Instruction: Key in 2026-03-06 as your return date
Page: home
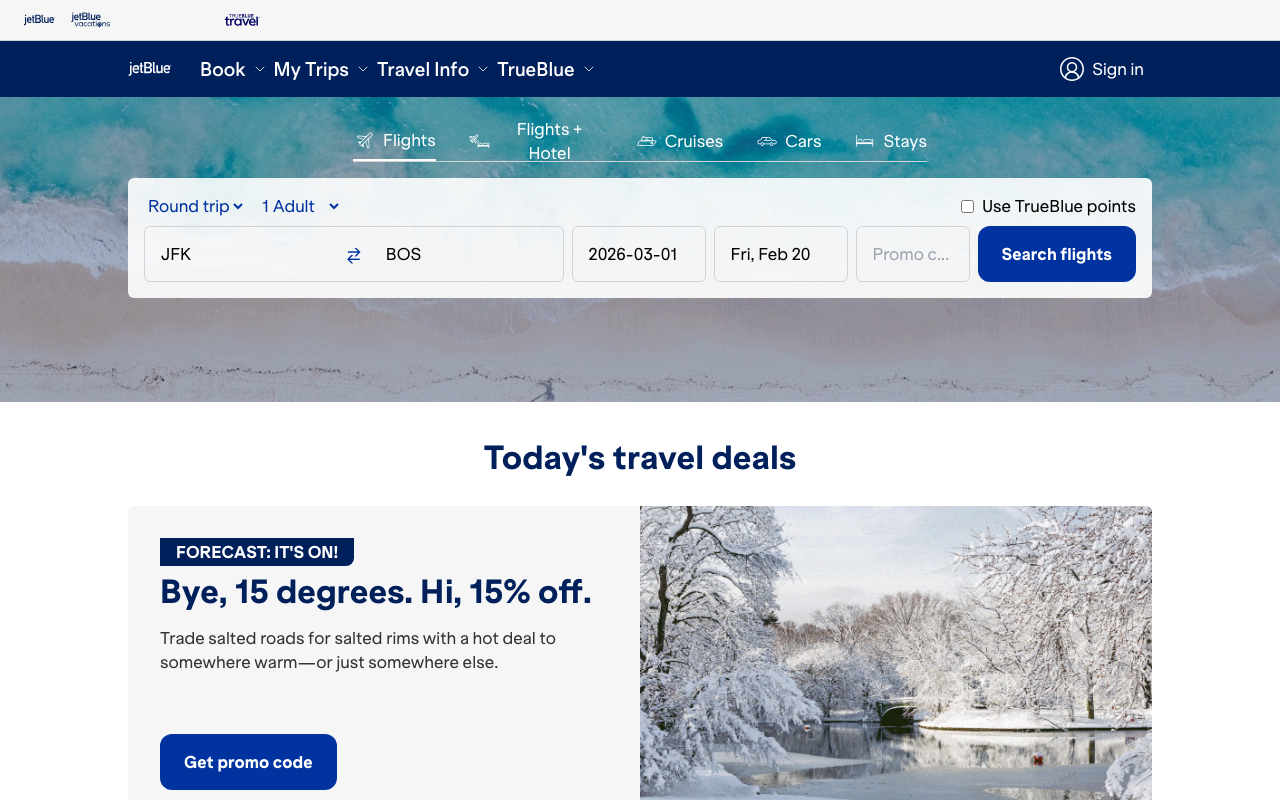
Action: type